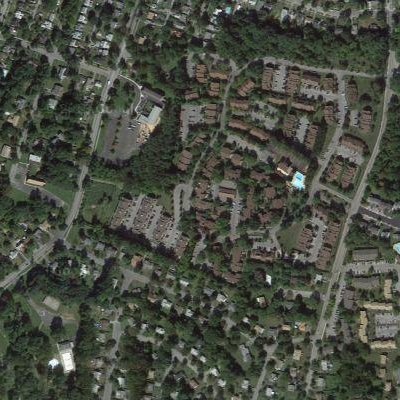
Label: Resident